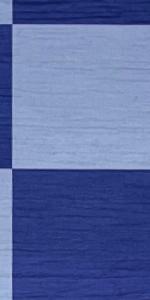
Label: Empty